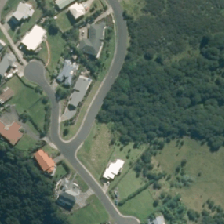
Land cover: urban_build_up